Question: I'm aware that those who follow the SAS tag are used to some pretty advanced stuff on this forum. I'm just trying to learn my ABCs right now and am thinking in terms of my experience using SQL or just Excel. I want to know how to group by the year part of a date column. I have done some Google searching and got lost.
If I have a sample data set like this:
'''
Date Close Volume
12/31/2014 222.41 <PHONE>
12/30/2014 222.23 <PHONE>
12/29/2014 225.71 <PHONE>
12/26/2014 227.82 <PHONE>
12/24/2014 222.26 <PHONE>
12/23/2014 220.97 <PHONE>
12/22/2014 222.6 <PHONE>
12/19/2014 219.29 <PHONE>
12/18/2014 218.26 <PHONE>
12/17/2014 205.82 <PHONE>
12/16/2014 197.81 <PHONE>
12/15/2014 204.04 <PHONE>
12/12/2014 <PHONE>
'''
And this data actually covers two years - 2013 - 14. If I want to group by year, so for 2013 and 2014, how do I, for example:
'''
proc means data=tsla;
// something here to break out Date by 2013 and 2014?
run;
'''
Gives:

Is there a way to tell SAS to break it out by year(Date) or similar syntax?
Similar for:
'''
proc univariate data=tsla;
var Close Volume;
run;
'''
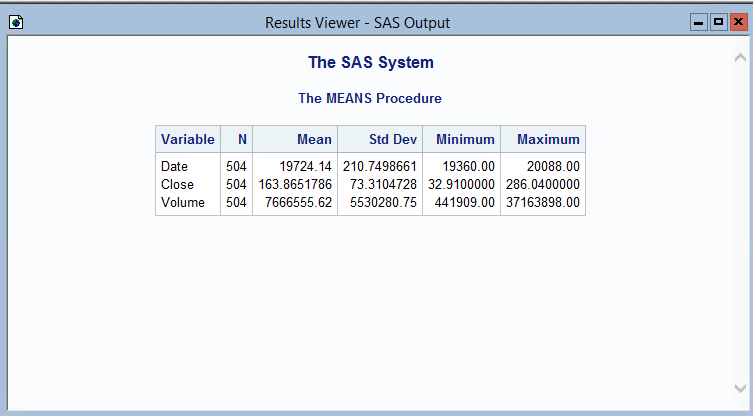
Answer: One advantage with SAS is that it groups by formatted values when using summary procedures. This means that if you format the Date field as a year, it will group by year without having to create an extra column.
'''
data have;
input Date : mmddyy10. Close Volume;
format date mmddyy10.;
datalines;
12/31/2014 222.41 <PHONE>
12/30/2014 222.23 <PHONE>
12/29/2014 225.71 <PHONE>
12/26/2014 227.82 <PHONE>
12/24/2014 222.26 <PHONE>
12/23/2014 220.97 <PHONE>
12/22/2014 222.6 <PHONE>
12/19/2014 219.29 <PHONE>
12/18/2014 218.26 <PHONE>
12/17/2014 205.82 <PHONE>
12/16/2014 197.81 <PHONE>
12/15/2014 204.04 <PHONE>
12/12/2014 <PHONE>
;
run;
proc means data=have sum mean;
class date;
format date year.;
var close volume;
run;
'''